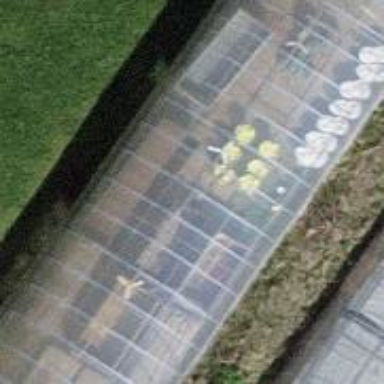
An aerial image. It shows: Greenhouse.